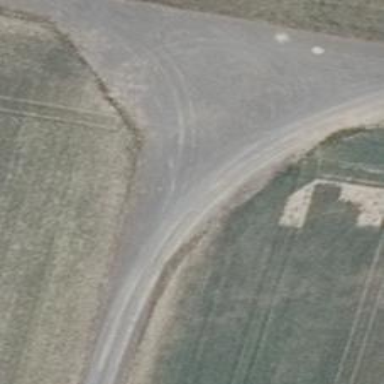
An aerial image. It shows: Track road with grade3 tracktype.